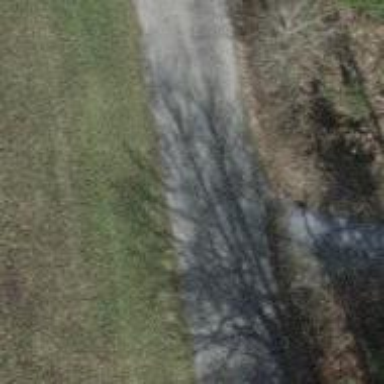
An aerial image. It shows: Unclassified road with asphalt surface.